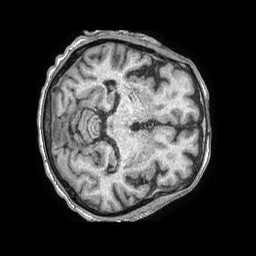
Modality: T1w
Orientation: axial
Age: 73
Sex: male
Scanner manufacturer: philips
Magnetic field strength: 1.5 T
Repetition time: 0.007596 s
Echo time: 0.00346 s